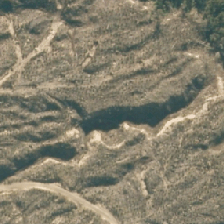
Land cover: harvested_forest